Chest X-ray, AP view. Patient: 36 years old, sex M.
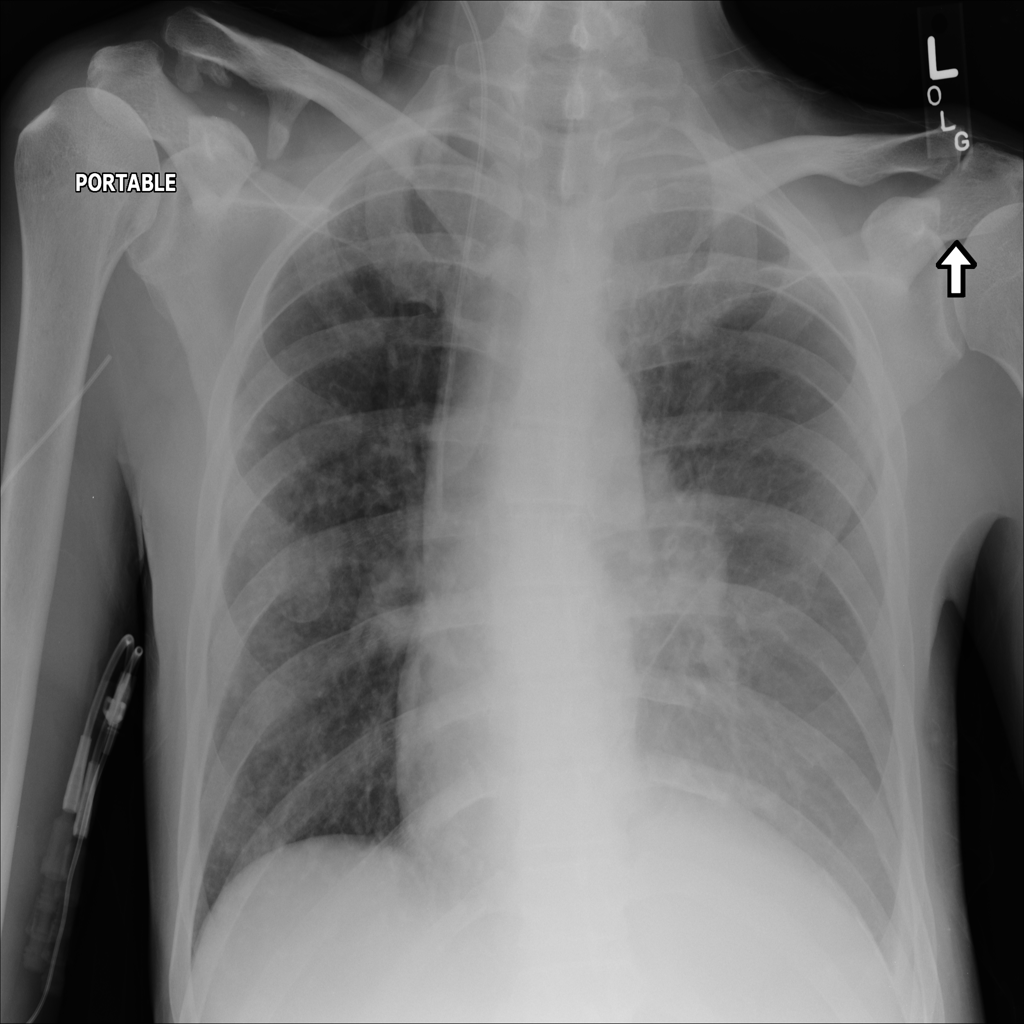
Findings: Effusion, Mass